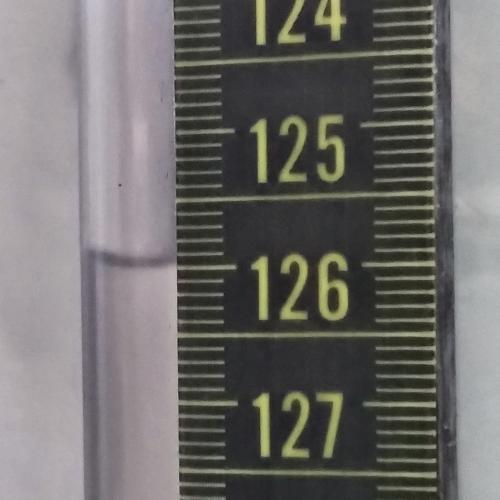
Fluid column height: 126.0 cm